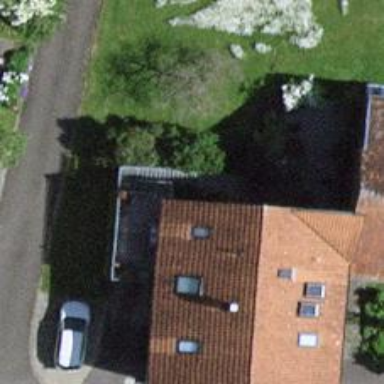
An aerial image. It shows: Simple and straightforward house.